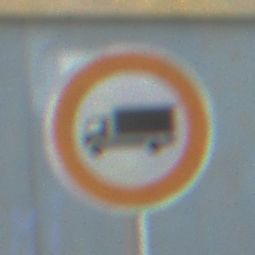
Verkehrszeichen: VerbotFuerKraftfahrzeugeUeberDreiKommaFuenfTonnen
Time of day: MorningAfternoon
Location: Outdoor (Suburban)
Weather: Clear
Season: NotSpecified
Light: Natural